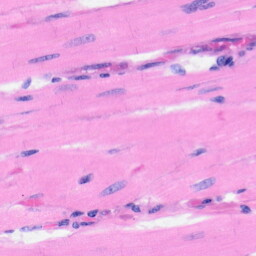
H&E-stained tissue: Heart